Question: I've found a control on another webpage that I like. Assuming the site developers didn't build it from scratch, how do I determine what scripting framework and/or plugin they're using to transform and style it?
It's like a selection control of sorts in "bar form".
It's on the <URL>.

I've gotten the class names used for the parent container and its children, but searching for occurances of those in the javascript docs using Opera's dragonfly didn't yield any matches. How do I find out how this is being constructed???
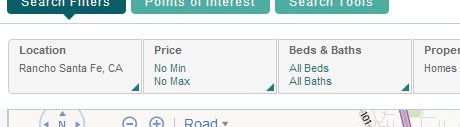
Answer: There's no easy way that I know of that will tell you which code did render which elements. However you can go by deduction here. First of all, is the code rendered on the server or the client? An easy way to know for sure would be to inspect the initial source of the page and check if the elements are already present. If they are, it would mean that they were rendered server-side or they already existed in the initial static document.
As far as I can tell, the search bar markup doesn't seem to be generated client-side.
However, behaviour is certainly added client-side. I went through the code and from what I can tell they seem to be using a library that's also used on <URL>
The scripts of interest would be:
<URL>
<URL>
They seem to be passing module names to the 'getfile.ashx' page. You could probably eliminate the modules that seems useless for what you are looking for, which would make the code analysis easier.
Once you retrieved the sources, you can use <URL> to format the code.
Have a look at everything namespaced in 'MoveCore' and 'MoveLib'. The library seems to be broken down by modules, where the page would register the modules it needs with 'MoveCore.Tracking.addService'.